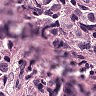
Metastatic tissue present: yes